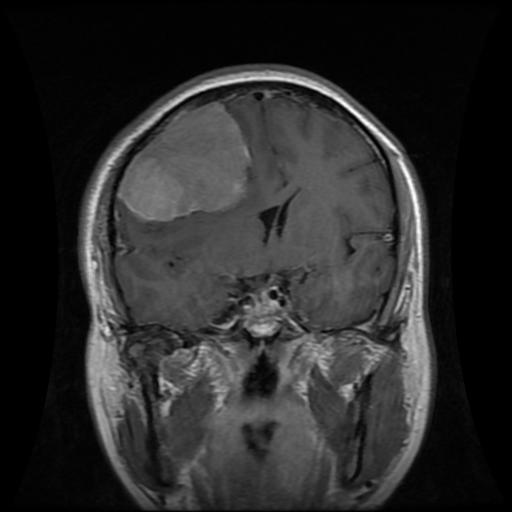
Label: meningioma